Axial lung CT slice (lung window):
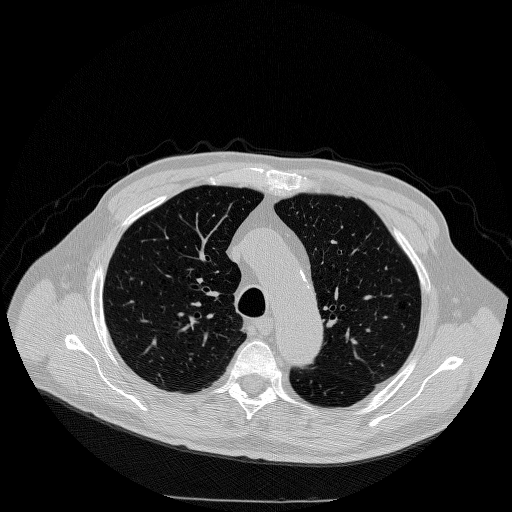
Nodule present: no